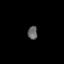
Tissue: lung
Cell type: Epithelial cells
Senescence score: 0.1899
Nuclear area (px): 129
Mean DAPI intensity: 98.225